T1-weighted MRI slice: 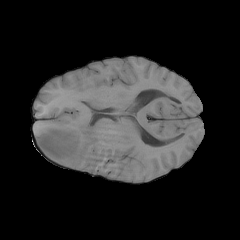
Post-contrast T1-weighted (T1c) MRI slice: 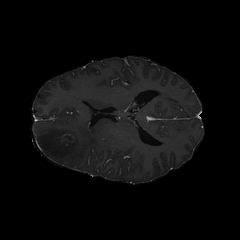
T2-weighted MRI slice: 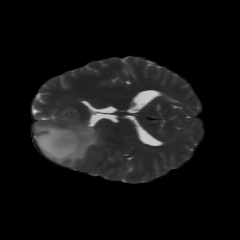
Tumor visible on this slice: yes